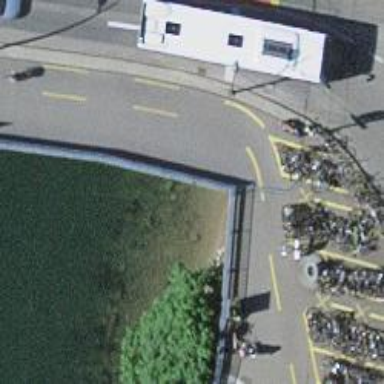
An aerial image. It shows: Bridge for cyclists with asphalt surface. The road is designated as cycleway and the footway and cycleway have surfaces made of paving stones.